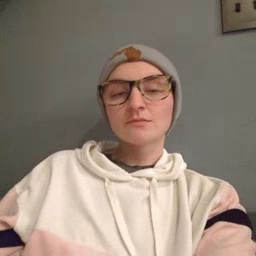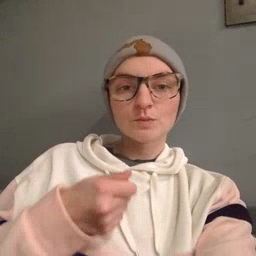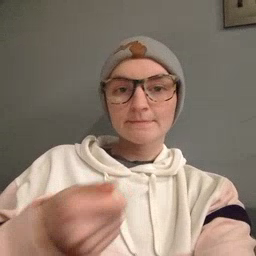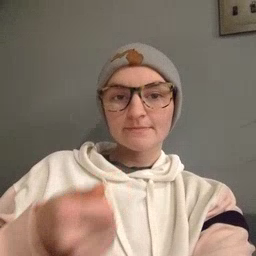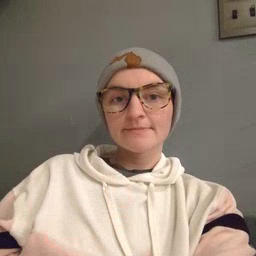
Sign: vacuum